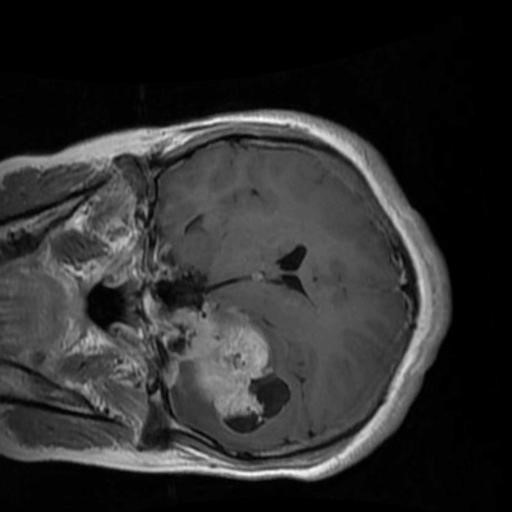
Label: brain_menin